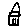
Label: house